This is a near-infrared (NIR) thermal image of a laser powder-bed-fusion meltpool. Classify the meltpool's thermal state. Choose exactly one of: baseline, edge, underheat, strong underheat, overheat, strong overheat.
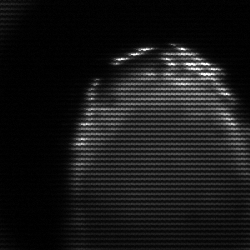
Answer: edge